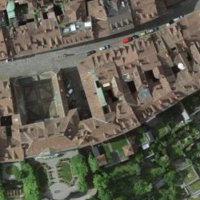
EUNIS habitat code: 54
Species observed at this site:
Antirrhinum majus